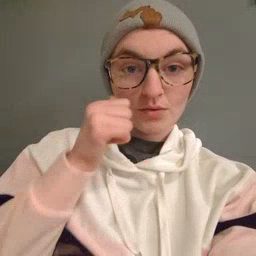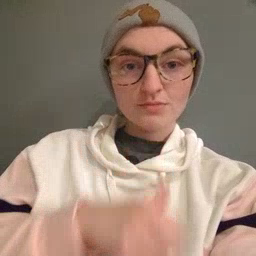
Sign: girl